Interaction volume radius: 5 \u00c5
Interaction volume height: 10 \u00c5
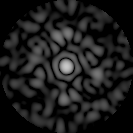
Disorder parameter: 0.8853